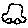
Label: car